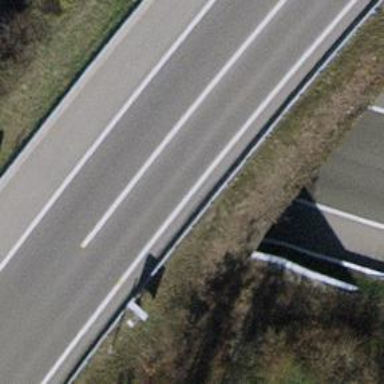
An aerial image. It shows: Asphalt bridge for motorway link.